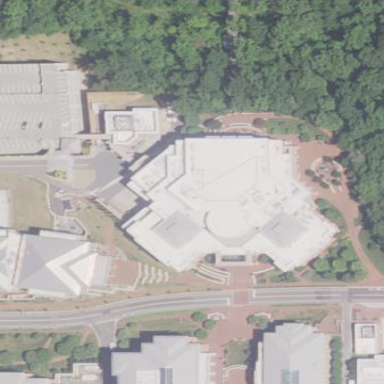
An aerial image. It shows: View of university building.